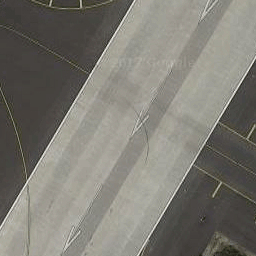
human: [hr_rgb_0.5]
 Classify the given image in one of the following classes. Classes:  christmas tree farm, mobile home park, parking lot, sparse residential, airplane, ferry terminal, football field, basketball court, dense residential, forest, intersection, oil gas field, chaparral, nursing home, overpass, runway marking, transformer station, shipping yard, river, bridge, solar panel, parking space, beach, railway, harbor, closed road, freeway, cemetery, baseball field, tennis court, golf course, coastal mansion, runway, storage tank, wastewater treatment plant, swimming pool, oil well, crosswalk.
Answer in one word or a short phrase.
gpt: runway